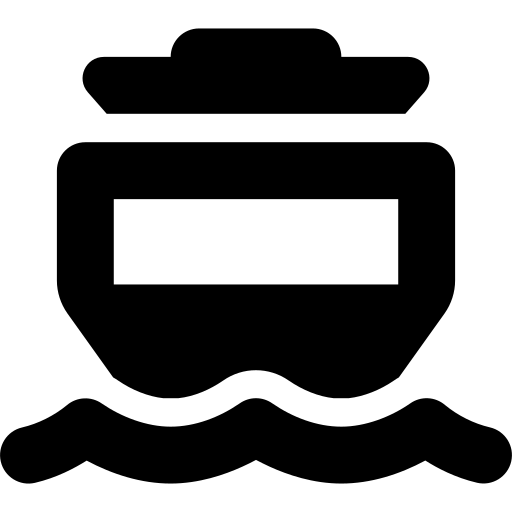
Tags: icon, FontAwesome, fa-icon, solid, ferry